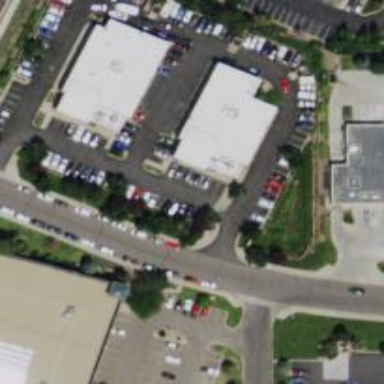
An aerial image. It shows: Parking space is available.